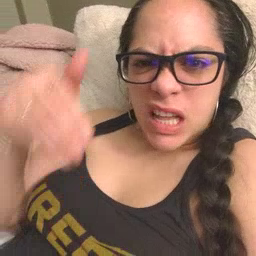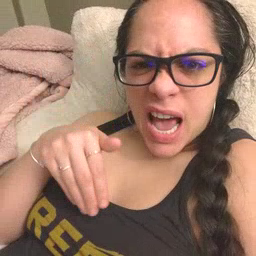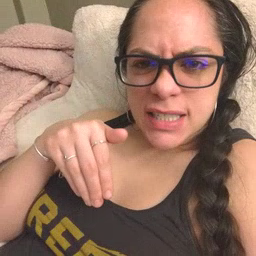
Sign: night